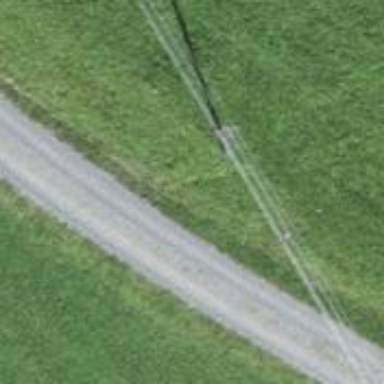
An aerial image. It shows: Utility pole as the man-made structure.